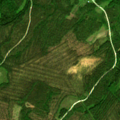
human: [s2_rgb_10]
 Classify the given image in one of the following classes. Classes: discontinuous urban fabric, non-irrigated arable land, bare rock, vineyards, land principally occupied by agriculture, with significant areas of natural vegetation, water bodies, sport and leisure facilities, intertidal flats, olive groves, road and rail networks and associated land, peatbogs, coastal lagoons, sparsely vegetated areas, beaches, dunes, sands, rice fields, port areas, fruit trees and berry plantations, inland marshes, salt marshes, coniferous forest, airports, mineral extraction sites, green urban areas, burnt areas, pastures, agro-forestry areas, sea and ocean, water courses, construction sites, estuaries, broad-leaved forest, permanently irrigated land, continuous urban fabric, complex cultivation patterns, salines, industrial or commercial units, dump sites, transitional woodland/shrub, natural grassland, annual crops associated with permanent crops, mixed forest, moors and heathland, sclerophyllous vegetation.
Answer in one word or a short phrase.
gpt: coniferous forest, mixed forest, transitional woodland/shrub